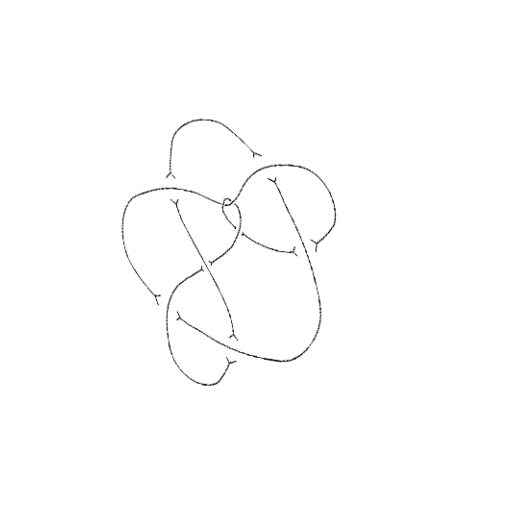
Crossing number: 9